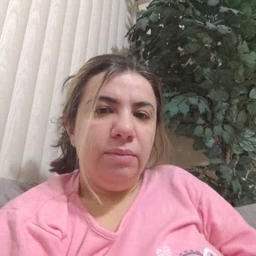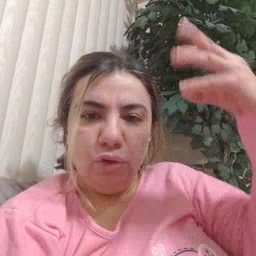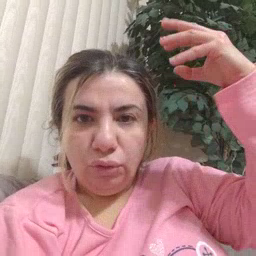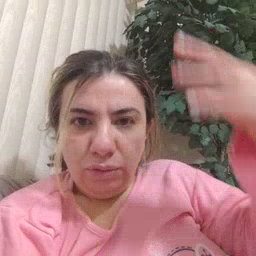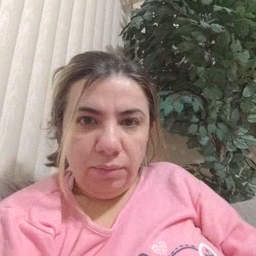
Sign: shower